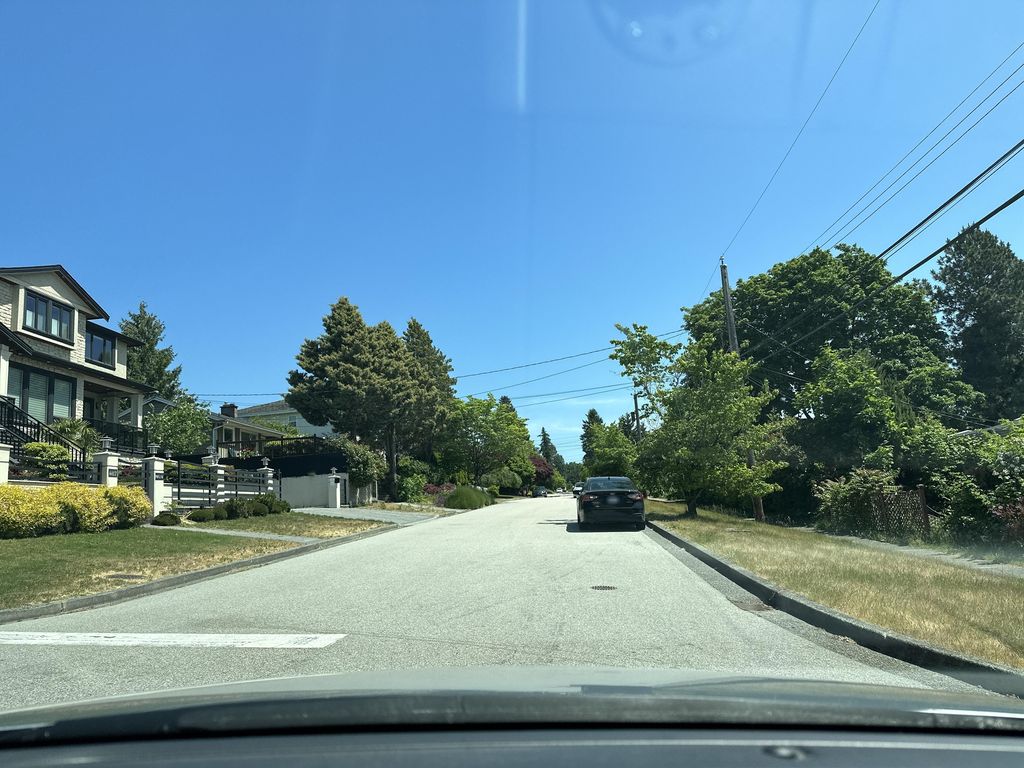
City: vancouver